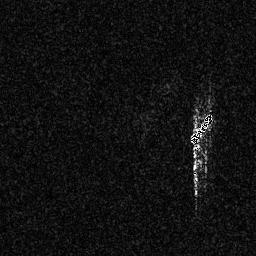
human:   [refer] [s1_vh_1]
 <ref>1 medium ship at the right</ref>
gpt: <box>[[73, 42, 83, 55, 0]]</box>